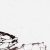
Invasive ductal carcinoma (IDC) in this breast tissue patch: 0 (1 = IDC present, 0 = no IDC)